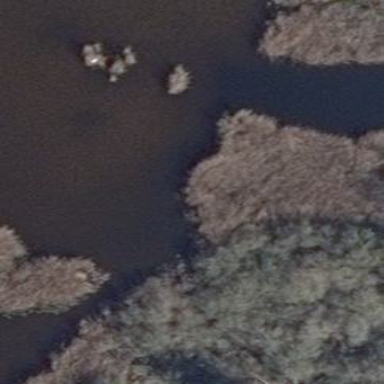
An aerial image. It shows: Reedbed wetland area.